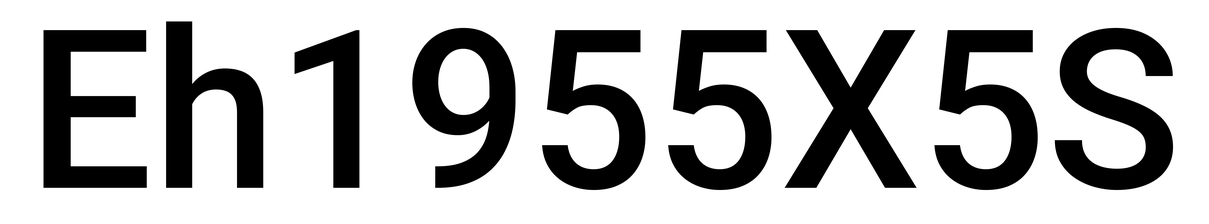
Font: Roboto_Medium